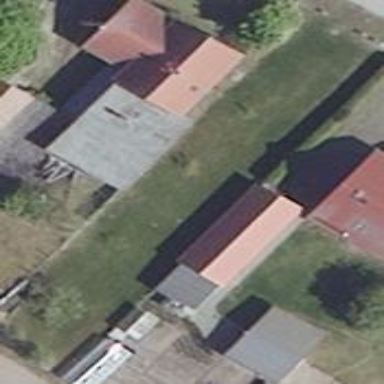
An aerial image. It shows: Simple house.